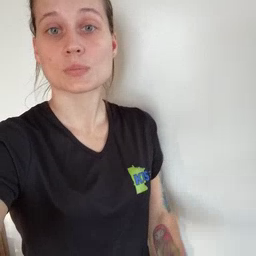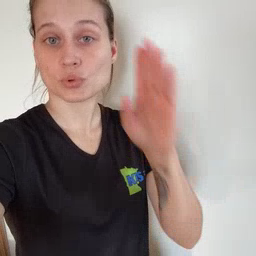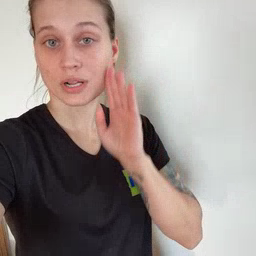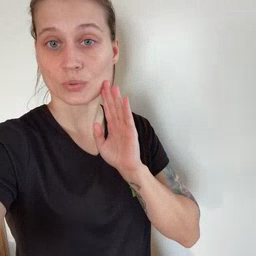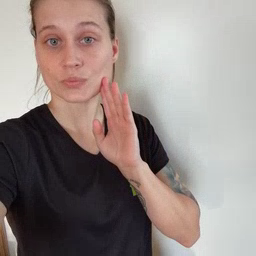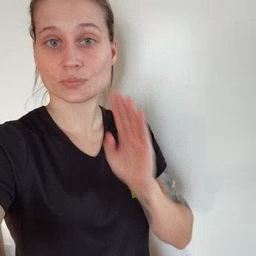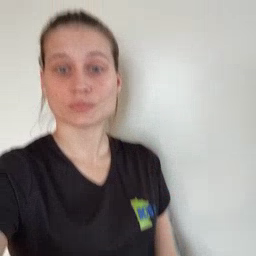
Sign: brown